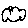
Label: cloud